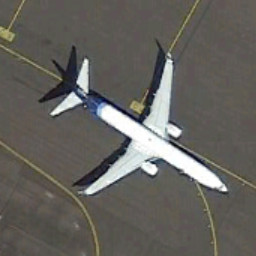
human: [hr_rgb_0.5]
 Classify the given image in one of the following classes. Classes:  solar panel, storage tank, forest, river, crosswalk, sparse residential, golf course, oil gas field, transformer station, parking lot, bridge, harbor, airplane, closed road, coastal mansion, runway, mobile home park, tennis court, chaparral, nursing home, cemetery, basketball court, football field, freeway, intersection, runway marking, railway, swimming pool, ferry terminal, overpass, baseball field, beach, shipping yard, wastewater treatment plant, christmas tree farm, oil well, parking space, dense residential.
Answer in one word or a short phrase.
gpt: airplane